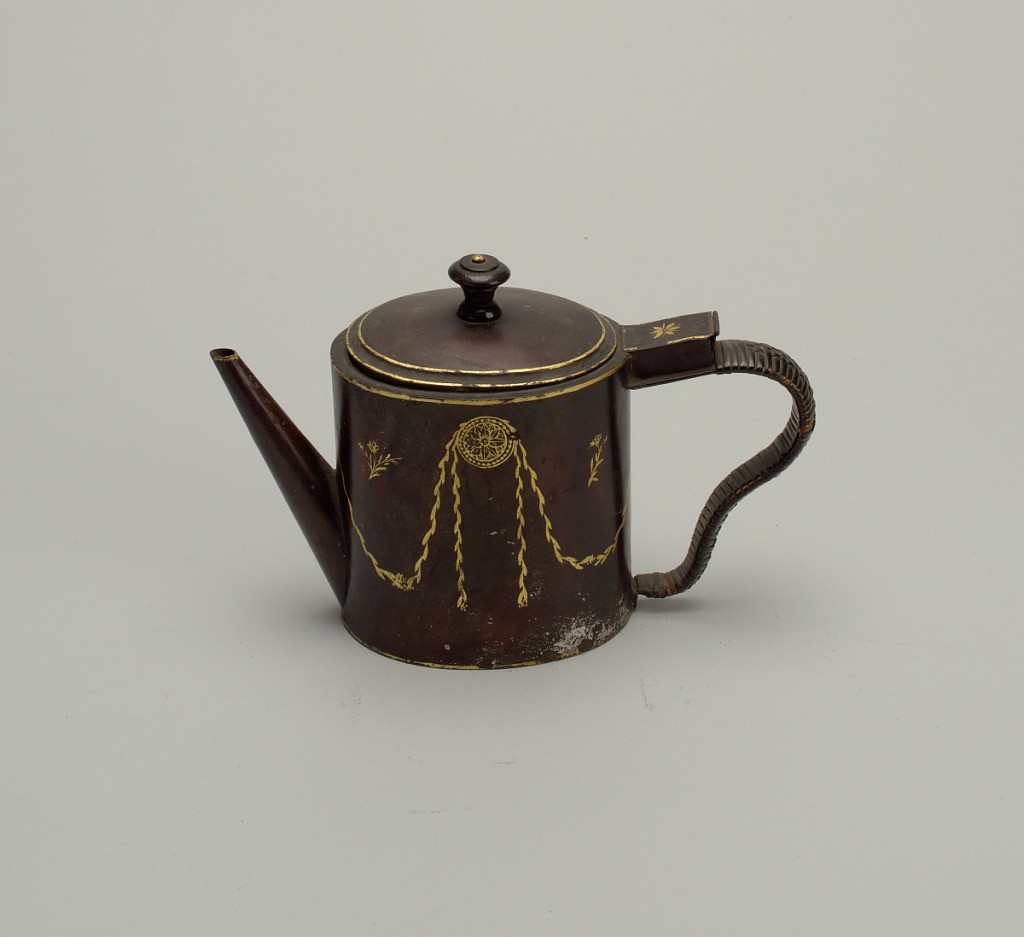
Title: Teapot and cover
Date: ca. 1800
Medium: Enameled and gilt tôle, wicker
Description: Oval, with straight spout and shaped handle. Brown field, with decoration in gilt of festooned foliage. Contains muslin bag for tea leaves.